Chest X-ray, AP view. Patient: 13 years old, sex F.
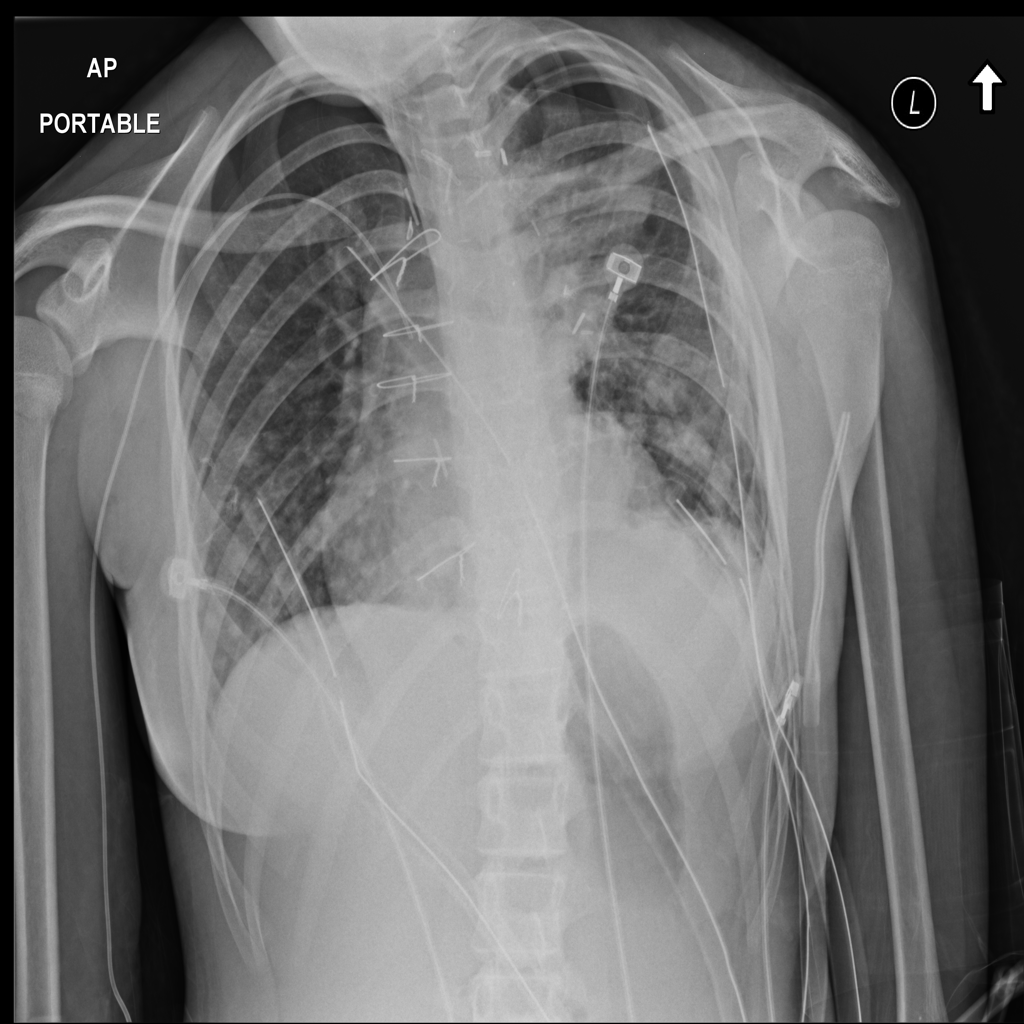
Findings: Infiltration, Nodule, Pneumothorax